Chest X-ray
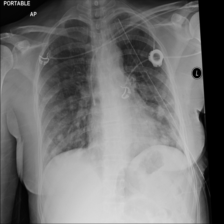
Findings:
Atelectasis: negative
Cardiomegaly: negative
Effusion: negative
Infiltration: negative
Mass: negative
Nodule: positive
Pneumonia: negative
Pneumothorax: positive
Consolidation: negative
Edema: negative
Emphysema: negative
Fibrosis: negative
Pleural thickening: negative
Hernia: negative